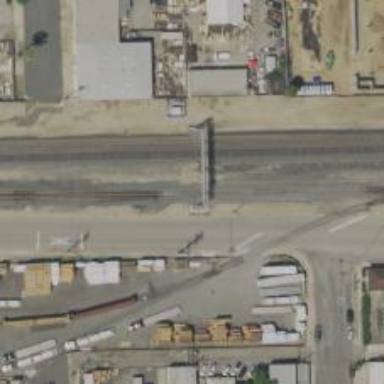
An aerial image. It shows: Railway signal.